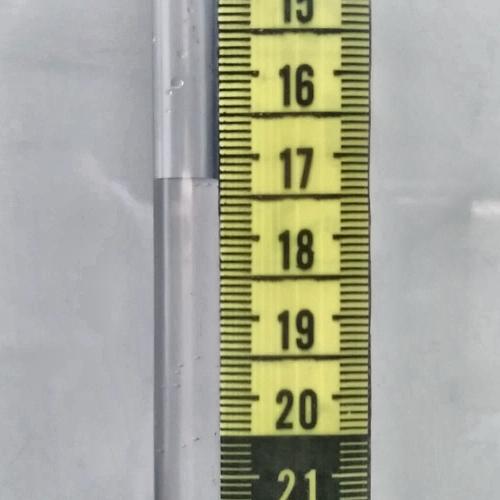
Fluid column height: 17.3 cm